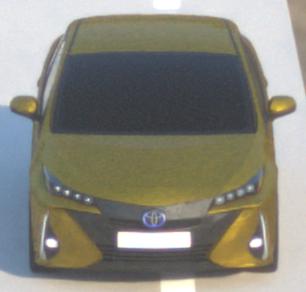
Make: Toyota
Model: Prius 1.8 Plug-In Hybrid
Detailed model: Prius (XW5) Plug-In
Model produced from: 2019/07
Model produced until: 2020/07
Doors: 5
Color: yellow
Road condition: dry road
Daytime: sunrise or sunset
Contrast: medium contrast